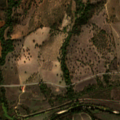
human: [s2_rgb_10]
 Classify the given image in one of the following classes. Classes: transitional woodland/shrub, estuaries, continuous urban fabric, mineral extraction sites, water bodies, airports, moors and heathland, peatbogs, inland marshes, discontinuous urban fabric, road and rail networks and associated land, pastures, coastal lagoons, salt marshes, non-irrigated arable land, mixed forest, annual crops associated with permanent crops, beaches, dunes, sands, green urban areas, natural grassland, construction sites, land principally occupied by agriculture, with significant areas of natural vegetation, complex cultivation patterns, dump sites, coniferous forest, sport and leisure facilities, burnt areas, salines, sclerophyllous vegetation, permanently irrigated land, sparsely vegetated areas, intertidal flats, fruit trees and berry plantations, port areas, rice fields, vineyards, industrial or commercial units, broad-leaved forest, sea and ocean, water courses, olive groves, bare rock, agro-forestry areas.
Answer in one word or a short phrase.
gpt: non-irrigated arable land, rice fields, olive groves, complex cultivation patterns, agro-forestry areas, transitional woodland/shrub